Interaction volume radius: 5 \u00c5
Interaction volume height: 35 \u00c5
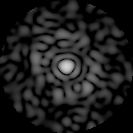
Disorder parameter: 0.8172